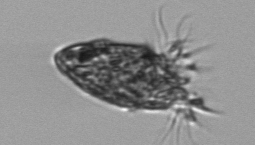
Label: Strombidium_morphotype1